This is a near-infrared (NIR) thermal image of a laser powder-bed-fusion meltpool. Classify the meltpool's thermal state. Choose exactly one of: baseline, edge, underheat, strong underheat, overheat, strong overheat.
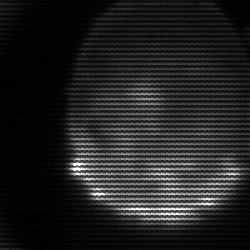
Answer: edge